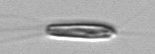
Label: Chrysochromulina